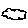
Label: cloud